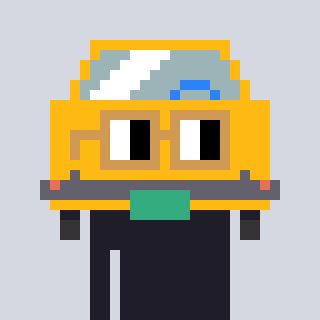
a pixel art character with square brown glasses, a taxi-shaped head and a purple-colored body on a cool background